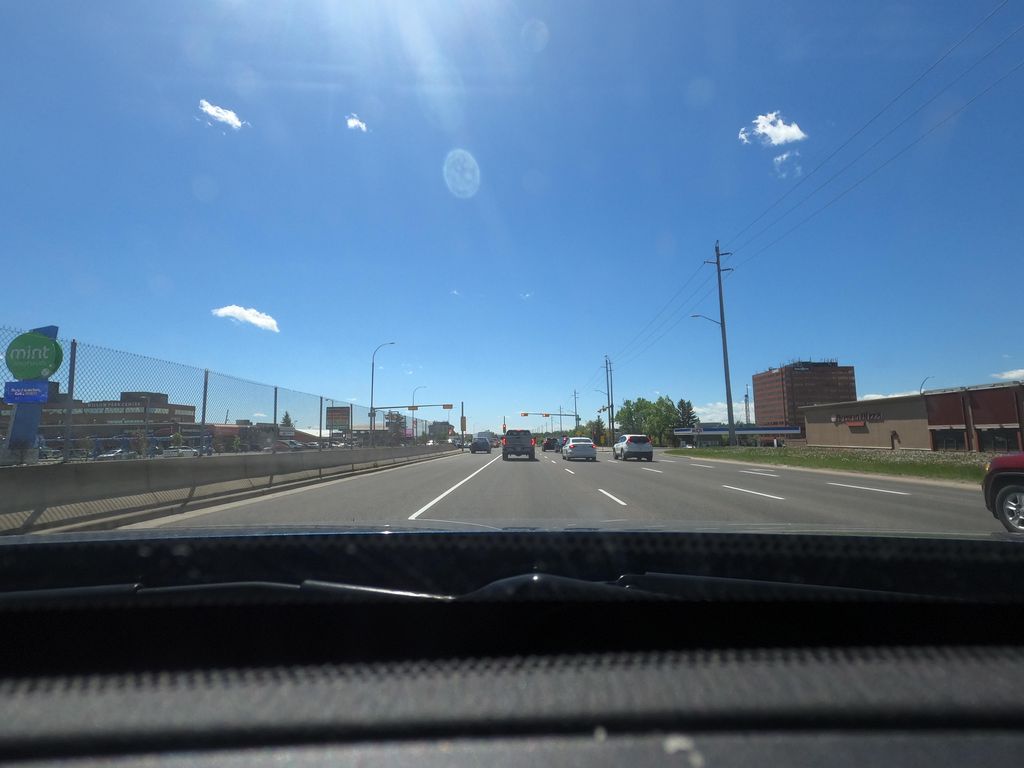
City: calgary